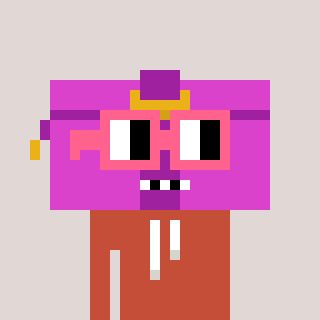
a pixel art character with square pink glasses, a clutch-shaped head and a rust-colored body on a warm background